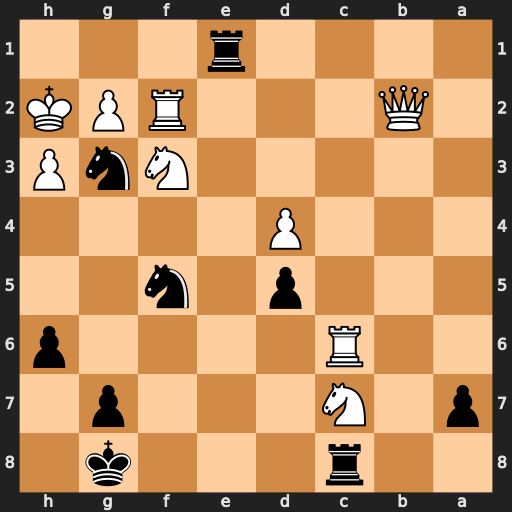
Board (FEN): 2r3k1/p1N3p1/2R4p/3p1n2/3P4/5NnP/1Q3RPK/4r3
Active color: b
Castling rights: -
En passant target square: -
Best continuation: Rh1#